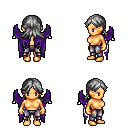
a pixel art fantasy rpg character, female body template, human, tanned skin, purple wings, metal pants, gray loose hair, four views (front, back, left, right), 2x2 character sprite sheet, small pixel art, hard edges, no anti-aliasing